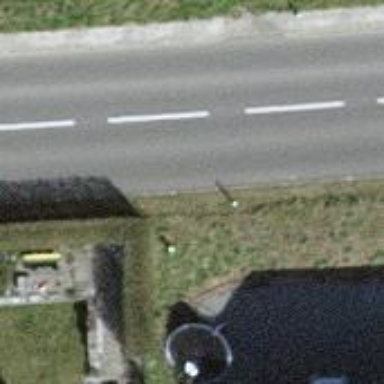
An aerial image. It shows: Hedge barrier.